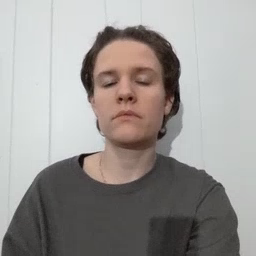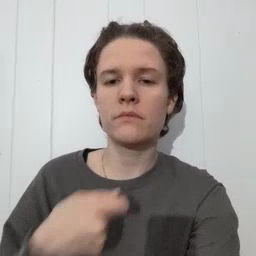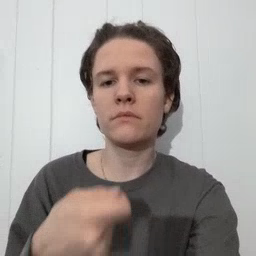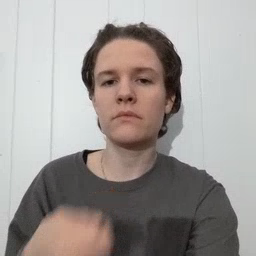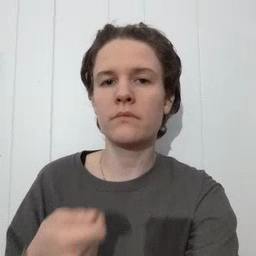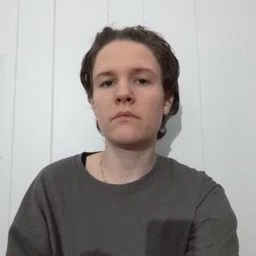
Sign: vacuum